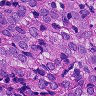
Metastatic tissue present: yes